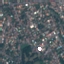
Land use / land cover: Residential